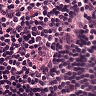
Metastatic tissue present: no